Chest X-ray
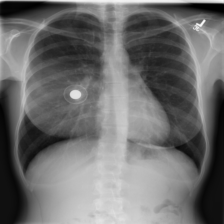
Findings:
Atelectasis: negative
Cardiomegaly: negative
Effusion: negative
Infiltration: negative
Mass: negative
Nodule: negative
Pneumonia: negative
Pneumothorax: negative
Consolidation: negative
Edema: negative
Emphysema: negative
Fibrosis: negative
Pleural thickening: negative
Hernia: negative